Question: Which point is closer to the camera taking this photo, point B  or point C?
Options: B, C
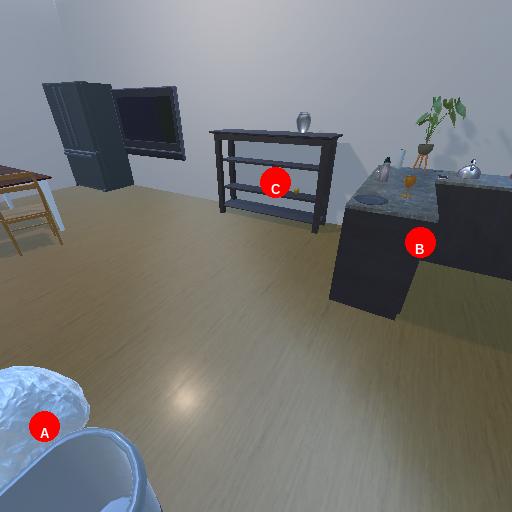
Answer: B